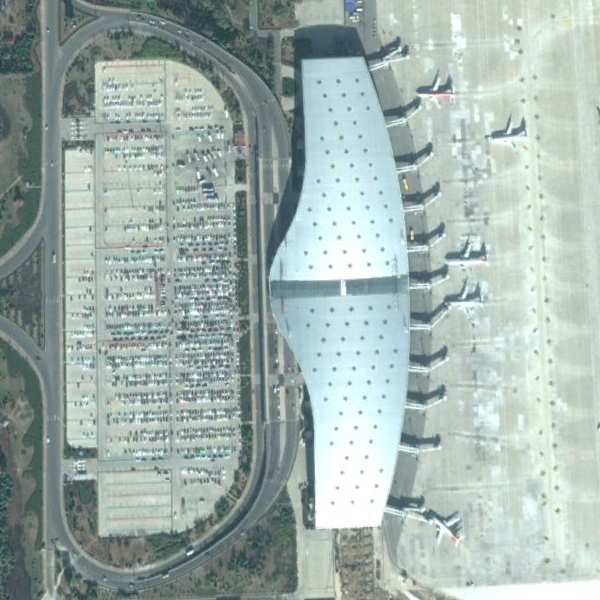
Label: Airport